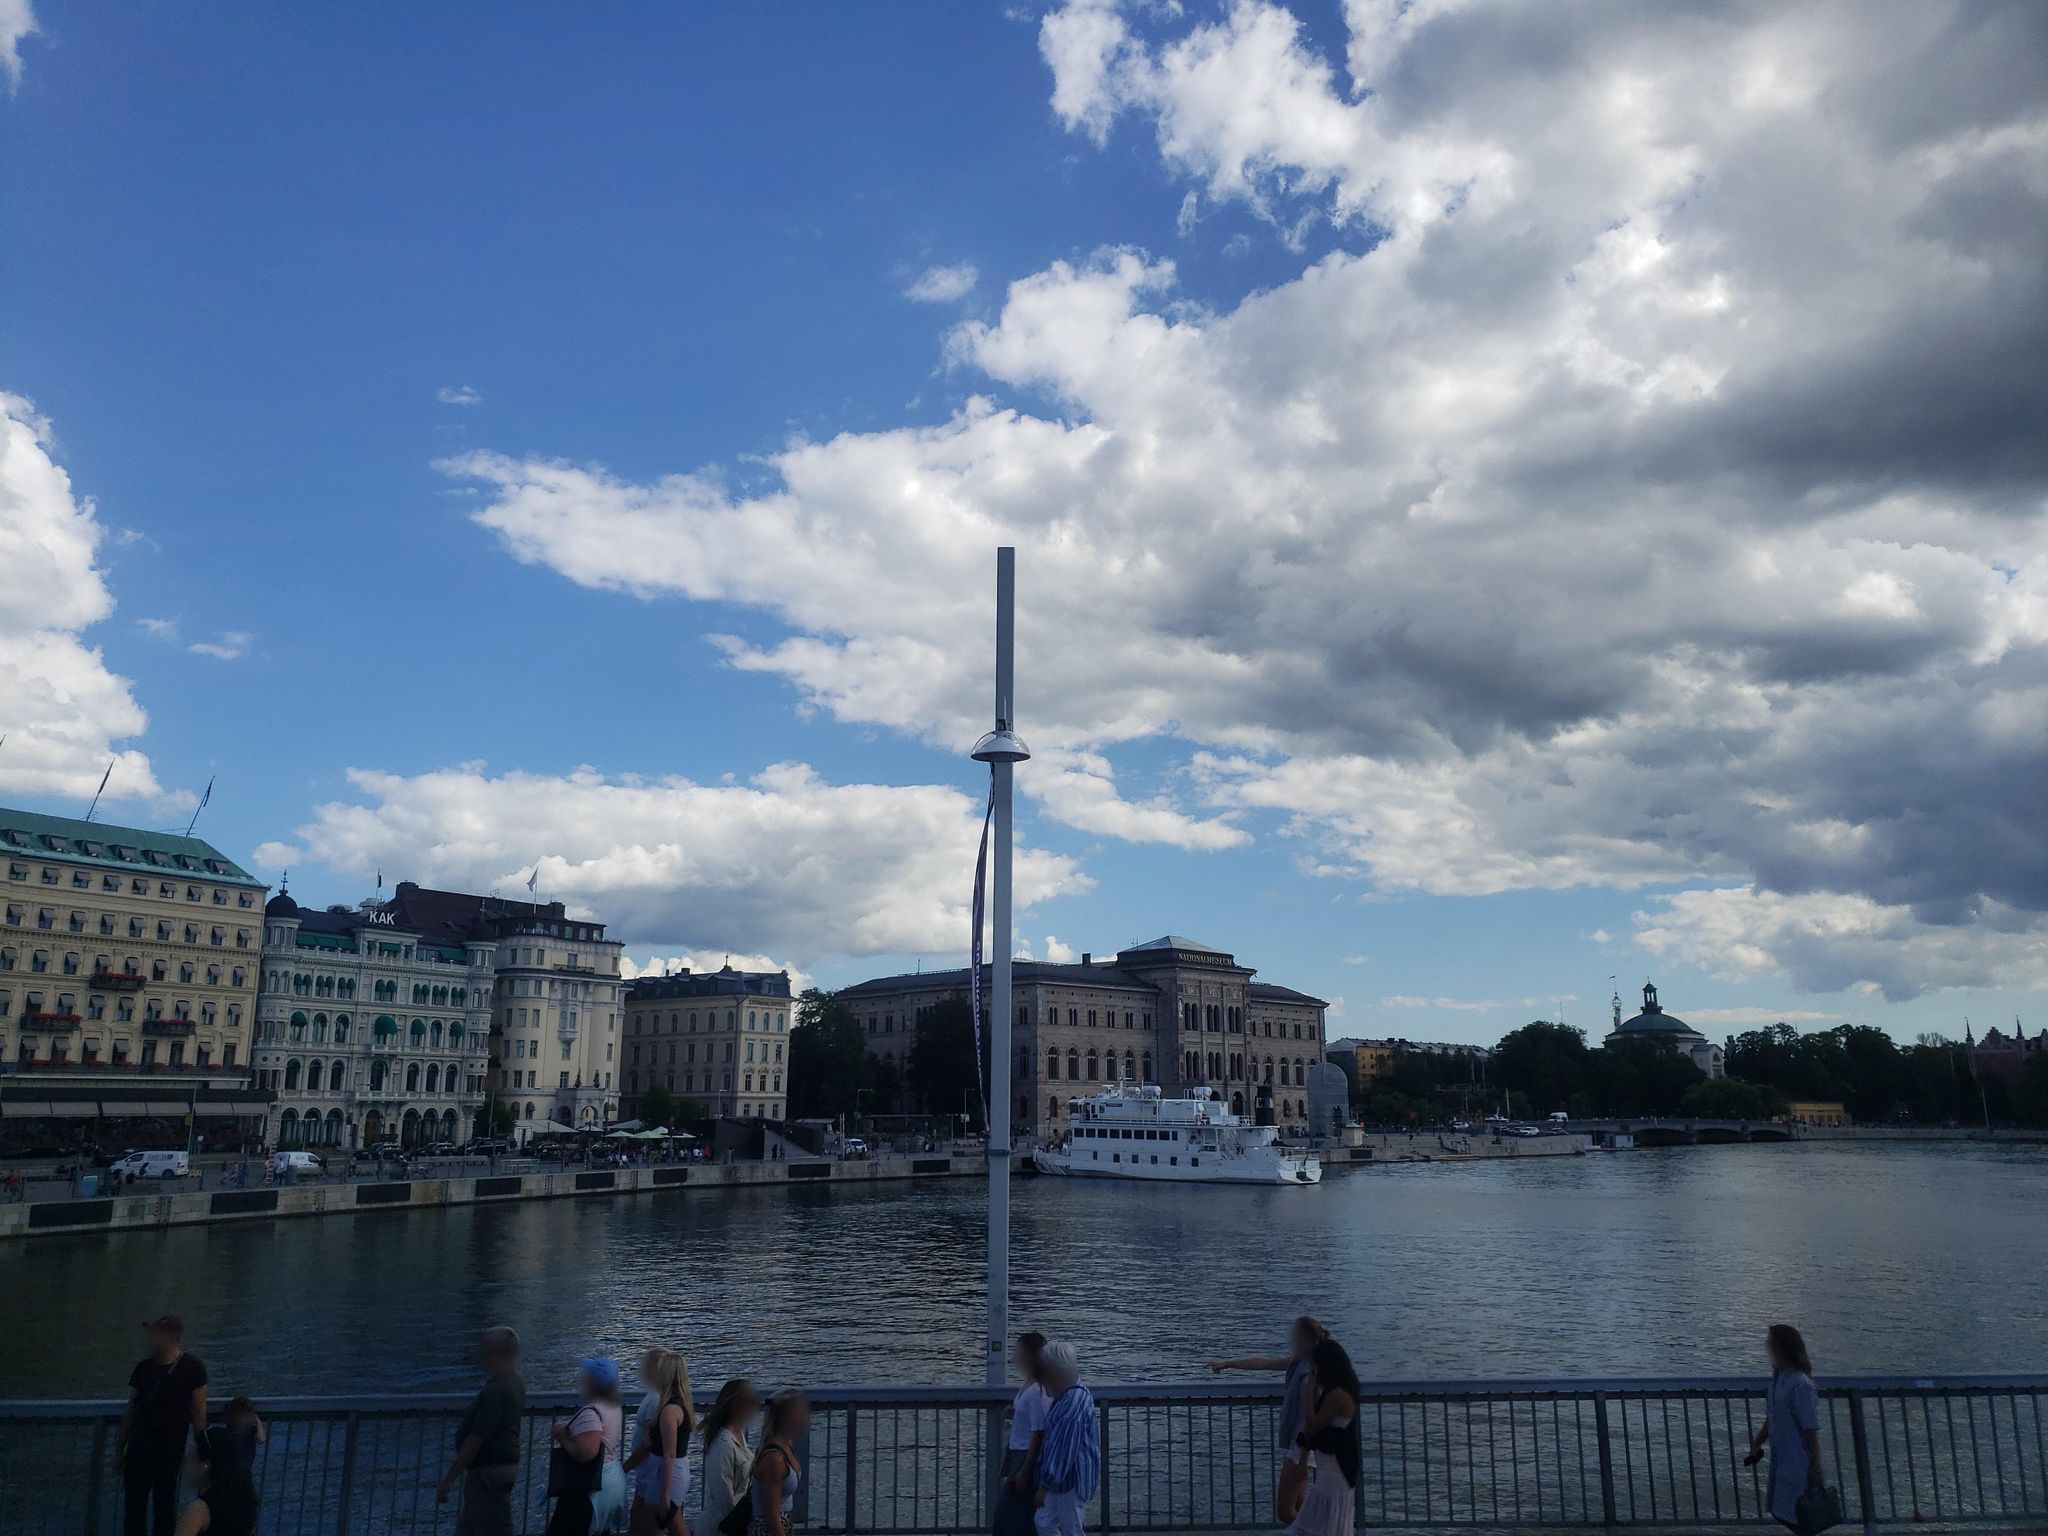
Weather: clear
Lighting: day
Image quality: good
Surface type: walking surface
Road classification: tertiary
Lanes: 1
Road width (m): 2.1
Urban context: urban centre
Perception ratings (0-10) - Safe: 1.83, Lively: 3.29, Beautiful: 6.79, Boring: 7.07, Depressing: 4.51, Wealthy: 3.82